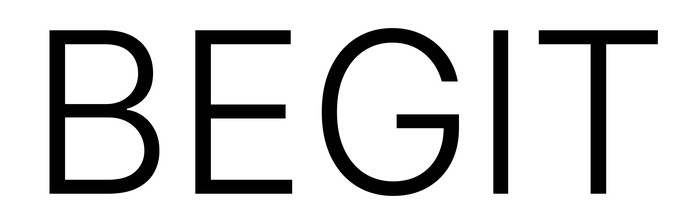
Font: Inter_Light